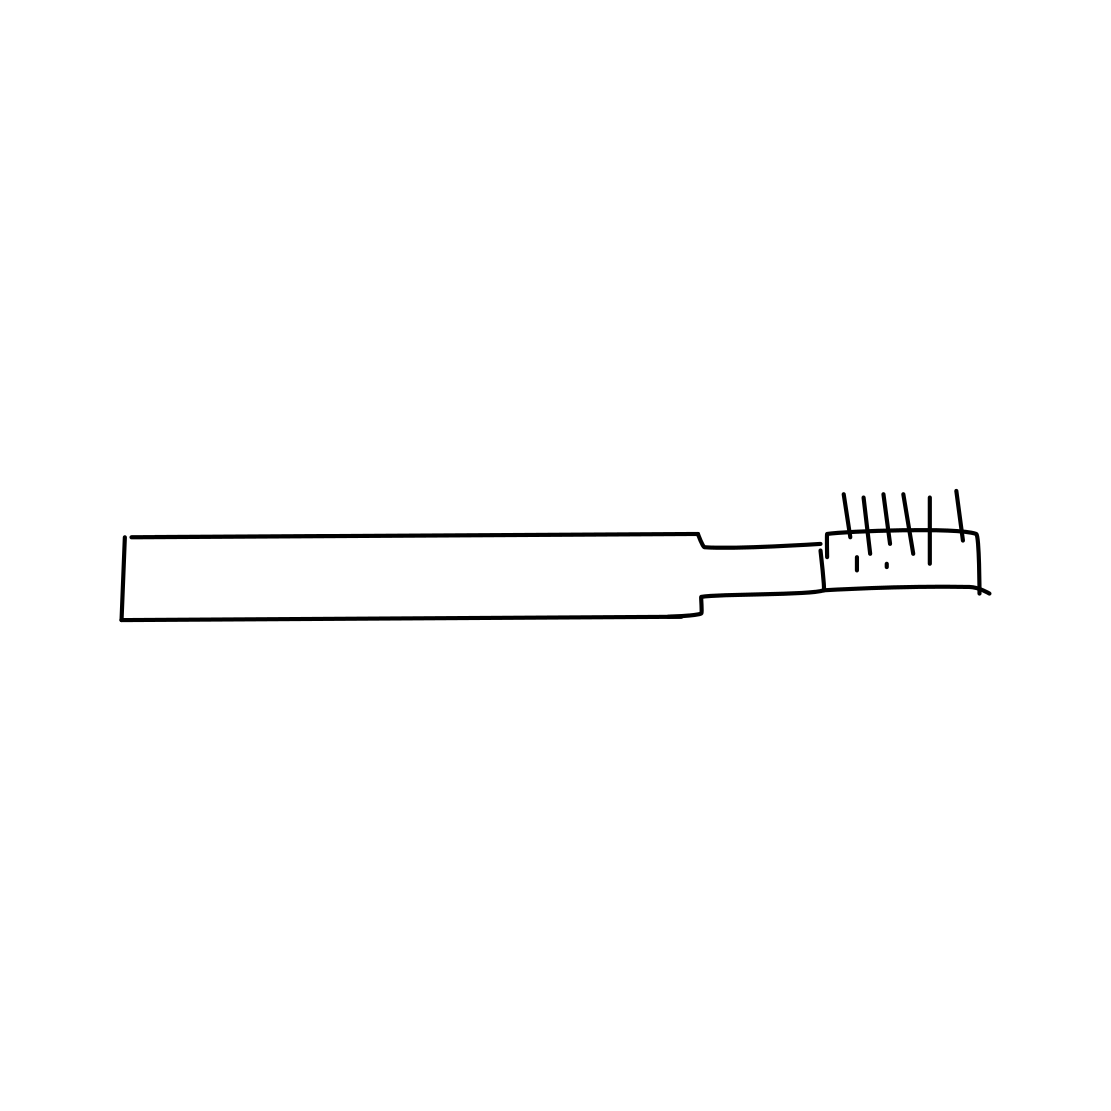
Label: toothbrush